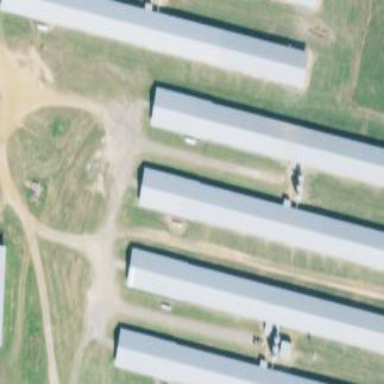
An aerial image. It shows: Barn.